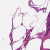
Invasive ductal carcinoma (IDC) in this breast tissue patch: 0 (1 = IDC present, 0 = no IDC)